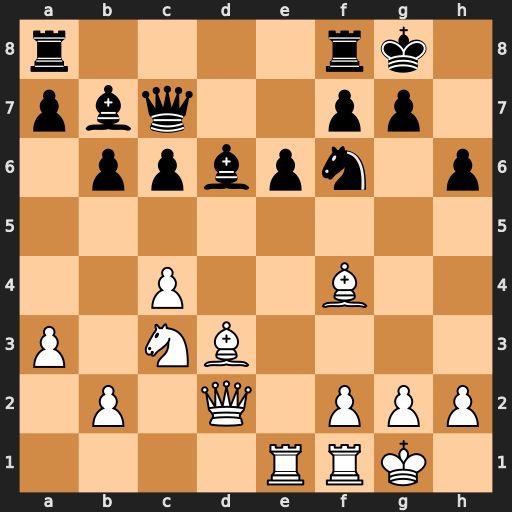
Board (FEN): r4rk1/pbq2pp1/1ppbpn1p/8/2P2B2/P1NB4/1P1Q1PPP/4RRK1
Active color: w
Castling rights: -
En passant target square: -
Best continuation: Bxd6 Qxd6 Bh7+ Kxh7 Qxd6